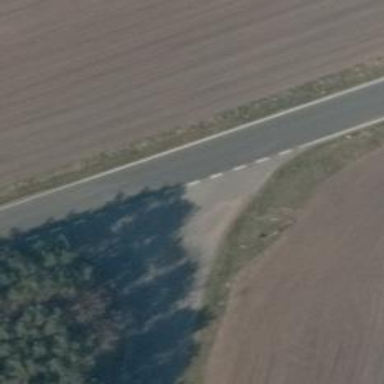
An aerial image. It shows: Secondary road with asphalt surface.